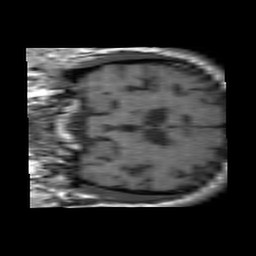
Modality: T1w
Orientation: coronal
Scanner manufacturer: philips
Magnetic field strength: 1.5 T
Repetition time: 0.7053 s
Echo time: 0.015 s